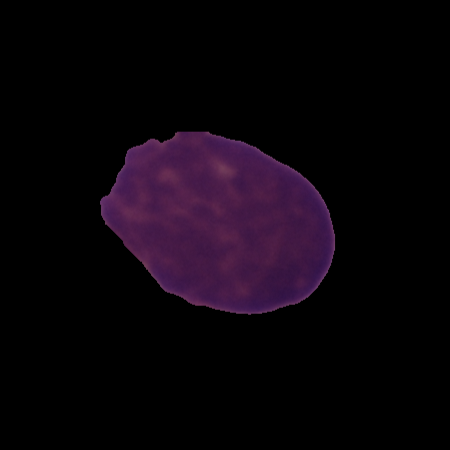
Label: cancer